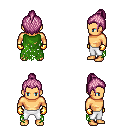
a pixel art fantasy rpg character, male body template, human, tanned skin, green tattered cape, white pants, pink short topknot hairstyle, gold gloves, four views (front, back, left, right), 2x2 character sprite sheet, small pixel art, hard edges, no anti-aliasing